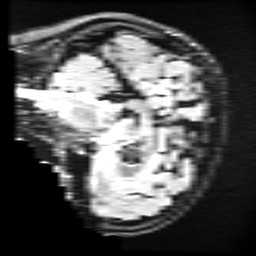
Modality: FLAIR
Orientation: sagittal
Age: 23
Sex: female
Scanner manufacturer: ge
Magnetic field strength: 3 T
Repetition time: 11 s
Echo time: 0.1497 s